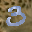
Label: 3